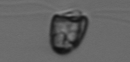
Label: flagellate_morphotype1